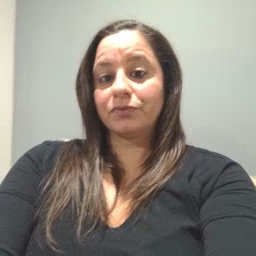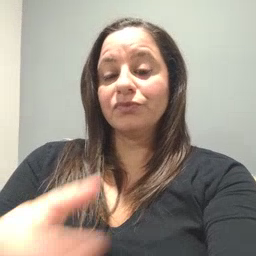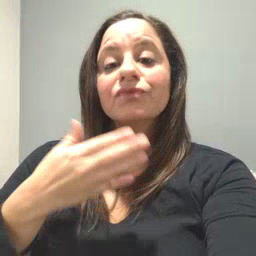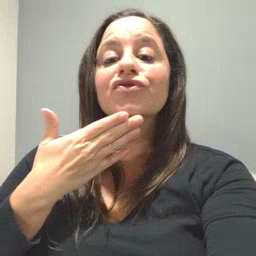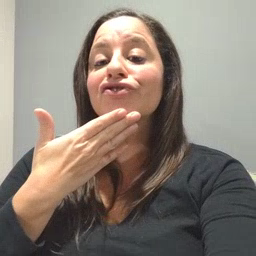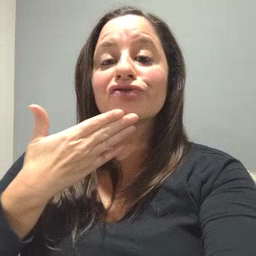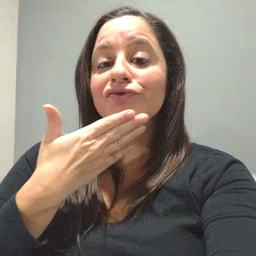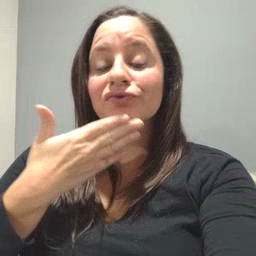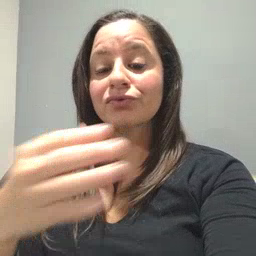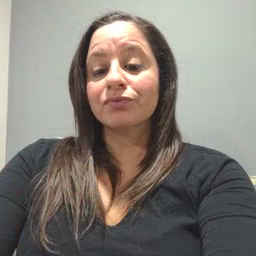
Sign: chin